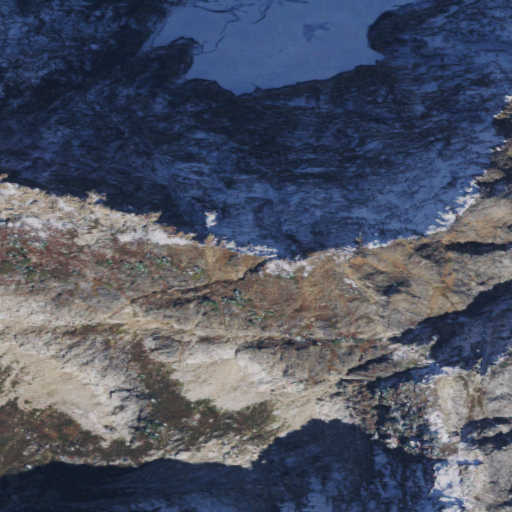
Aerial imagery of mountain in Washington named Mount Crowder containing barren land, grassland, and shrub